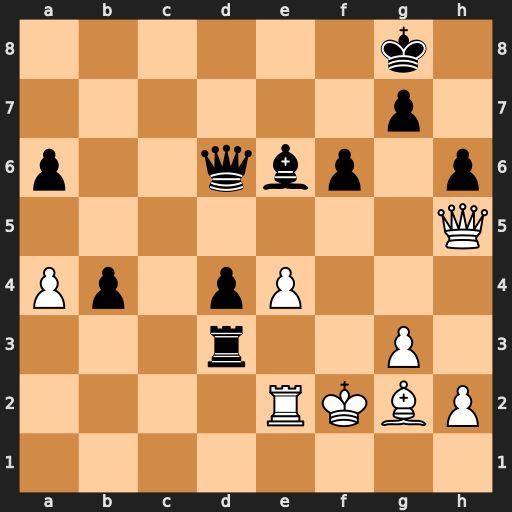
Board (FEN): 6k1/6p1/p2qbp1p/7Q/Pp1pP3/3r2P1/4RKBP/8
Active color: w
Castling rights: -
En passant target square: -
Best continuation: Qe8+ Qf8 Qxe6+